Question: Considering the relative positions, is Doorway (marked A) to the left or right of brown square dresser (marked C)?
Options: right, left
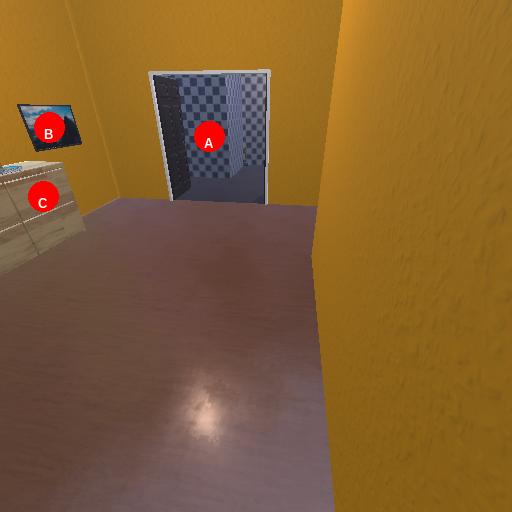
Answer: right